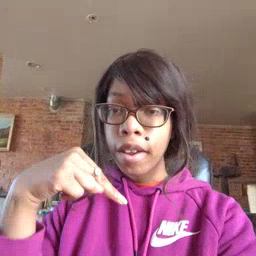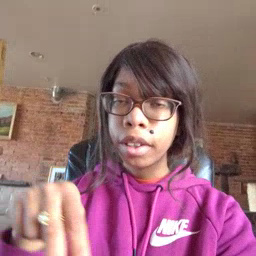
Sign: dance